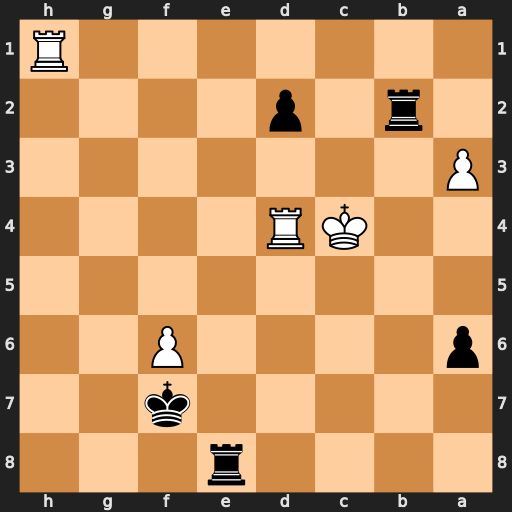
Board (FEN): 4r3/5k2/p4P2/8/2KR4/P7/1r1p4/7R
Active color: b
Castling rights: -
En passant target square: -
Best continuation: Rc8+ Kd5 Rc1